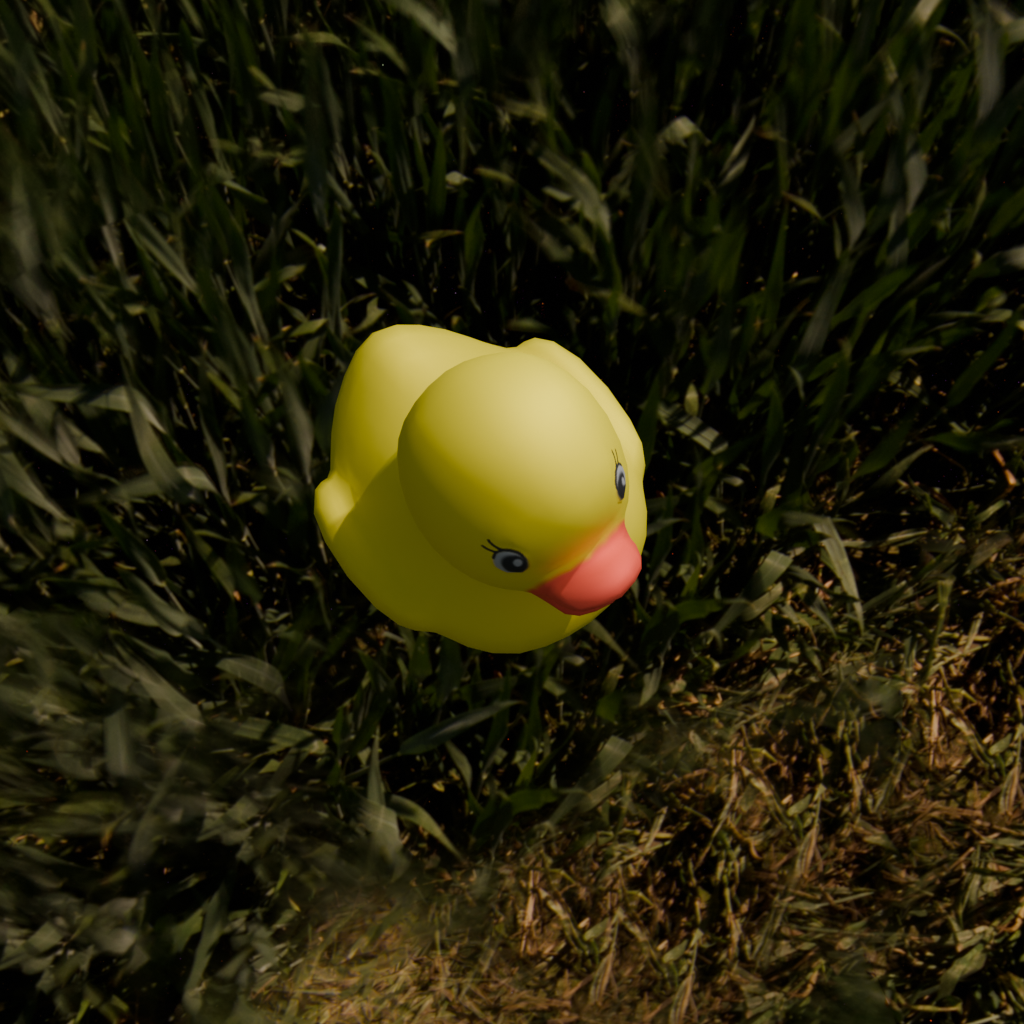
an image of a yellow rubber duck seen from <front_right_top> in a lush green field under a sunny sky with clouds.